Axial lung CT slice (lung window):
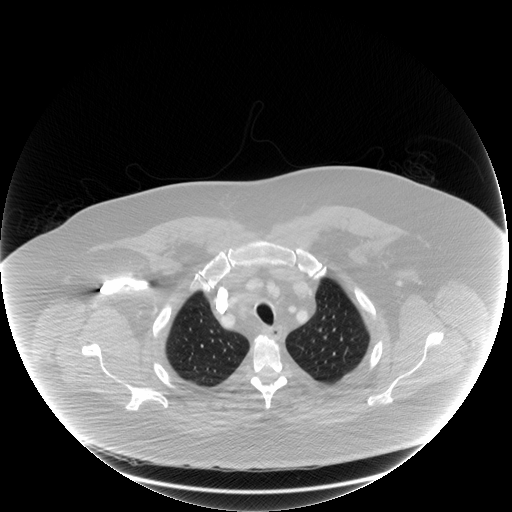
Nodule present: no